The image is a 2-D grayscale rendering of a rotating-machine vibration signal (signal-to-image). Determine the machine's mechanical condition. Answer with exactly one of: normal, misalignment, unbalance, looseness.
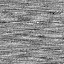
Answer: normal